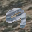
Label: 9